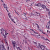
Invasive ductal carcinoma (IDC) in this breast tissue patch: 1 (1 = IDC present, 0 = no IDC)